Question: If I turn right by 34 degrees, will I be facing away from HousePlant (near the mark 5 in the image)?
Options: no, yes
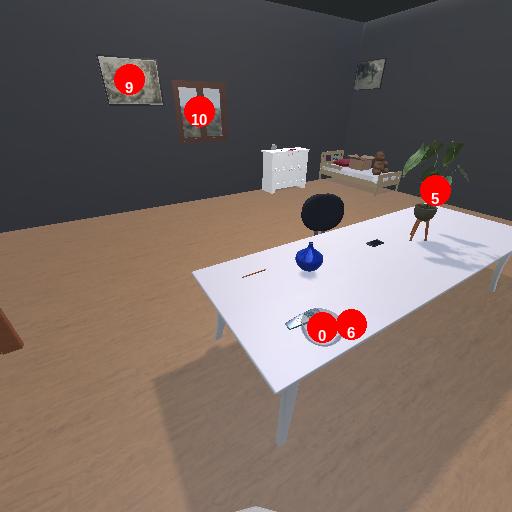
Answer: no